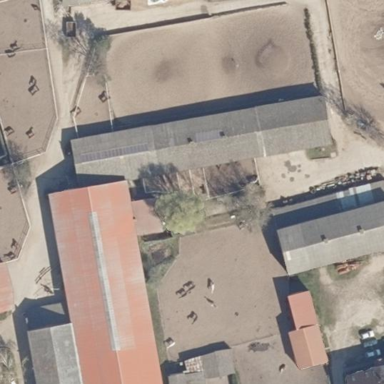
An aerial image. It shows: Farmyard used for equestrian activities. The area is designated for horse riding leisure land.